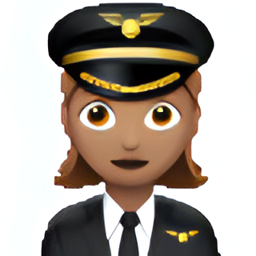
Name: female pilot type 4
Emoji: 👩🏽‍✈️
Group: People & Body
Sub-group: person-role